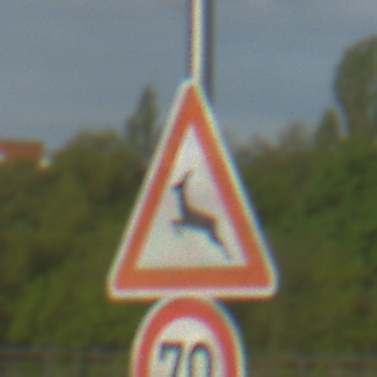
Verkehrszeichen: WildwechselRechts
Zusatzzeichen unten: Geschwindigkeit70
Umgebung: Outdoor, Suburban
Tageszeit: MorningAfternoon
Wetter: PartlyCloudy
Licht: Natural
Jahreszeit: NotSpecified
Kontrast: HighContrast